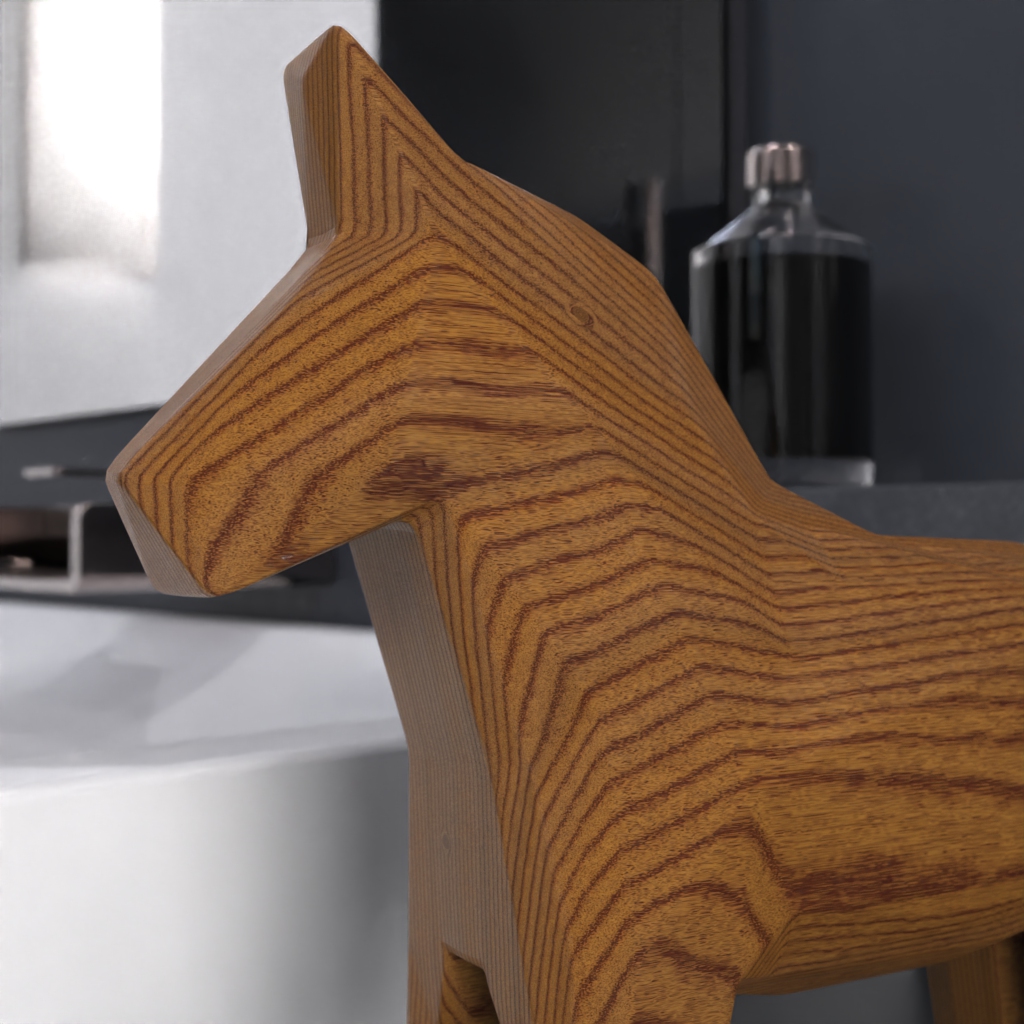
A high quality rendering of a dalahest_oak dalecarlian horse figurine made of varnished dark oak standing on a dark bathroom counter in an a clothing store with cold dimmed artificial lighting,medium shot fromfront right side , 50 mm, f 22